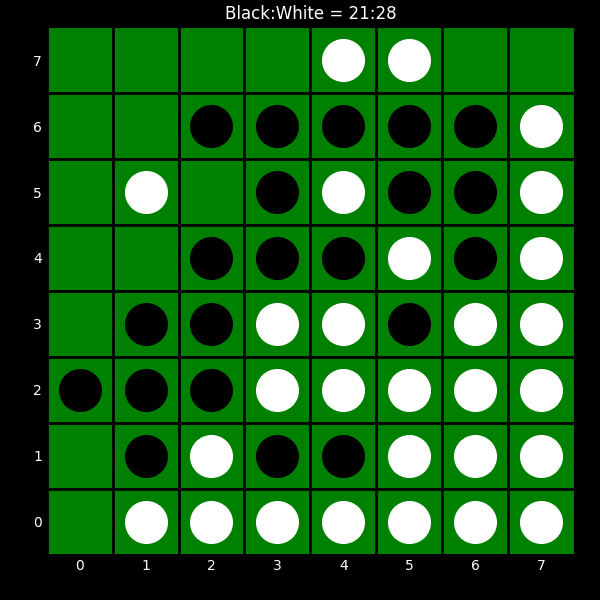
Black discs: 21
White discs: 28